Question: When I use filters in standard Photos application in IOS8, I can't get full metadata.
I try two methods fetch metadata:
'''
[manager requestImageDataForAsset:asset options:options resultHandler:^(NSData *imageData, NSString *dataUTI, UIImageOrientation orientation, NSDictionary *info) {
CIImage *ciimage = [CIImage imageWithData:imageData];
NSMutableDictionary *exif = [NSMutableDictionary dictionary];
[exif addEntriesFromDictionary:ciimage.properties];
}];
[asset requestContentEditingInputWithOptions:editOptions completionHandler:^(PHContentEditingInput *contentEditingInput, NSDictionary *info) {
CIImage *cimage = [CIImage imageWithContentsOfURL:contentEditingInput.fullSizeImageURL];
NSMutableDictionary *exif = [NSMutableDictionary dictionary];
[exif addEntriesFromDictionary:cimage.properties];
}];
'''
I have not found any mention to the application Photos. I get such a result is always:
'''
{
ColorModel = RGB;
DPIHeight = 72;
DPIWidth = 72;
Depth = 8;
Orientation = 1;
PixelHeight = 2592;
PixelWidth = 1936;
"{Exif}" = {
ColorSpace = 1;
PixelXDimension = 1936;
PixelYDimension = 2592;
};
"{JFIF}" = {
DensityUnit = 1;
JFIFVersion = (
1,
0,
1
);
XDensity = 72;
YDensity = 72;
};
"{TIFF}" = {
Orientation = 1;
};
'''
Has anyone found a solution how to get the metadata of the images that have been edited in Photos?
I want see metadata like this:

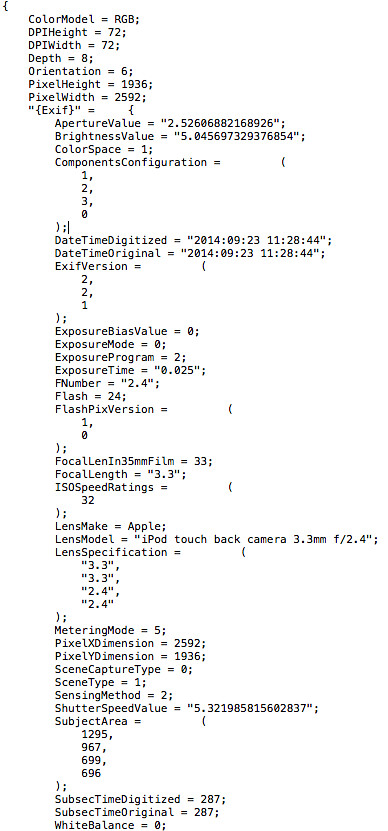
Answer: I found how fetch original metadata:
'''
PHImageRequestOptions *options = [PHImageRequestOptions new];
options.networkAccessAllowed = YES;
options.synchronous = YES;
options.version = PHImageRequestOptionsVersionOriginal;
[manager requestImageDataForAsset:asset options:options resultHandler:^(NSData *imageData, NSString *dataUTI, UIImageOrientation orientation, NSDictionary *info) {
CIImage *ciimage = [CIImage imageWithData:imageData];
NSMutableDictionary *exif = [NSMutableDictionary dictionary];
[exif addEntriesFromDictionary:ciimage.properties];
}];
'''